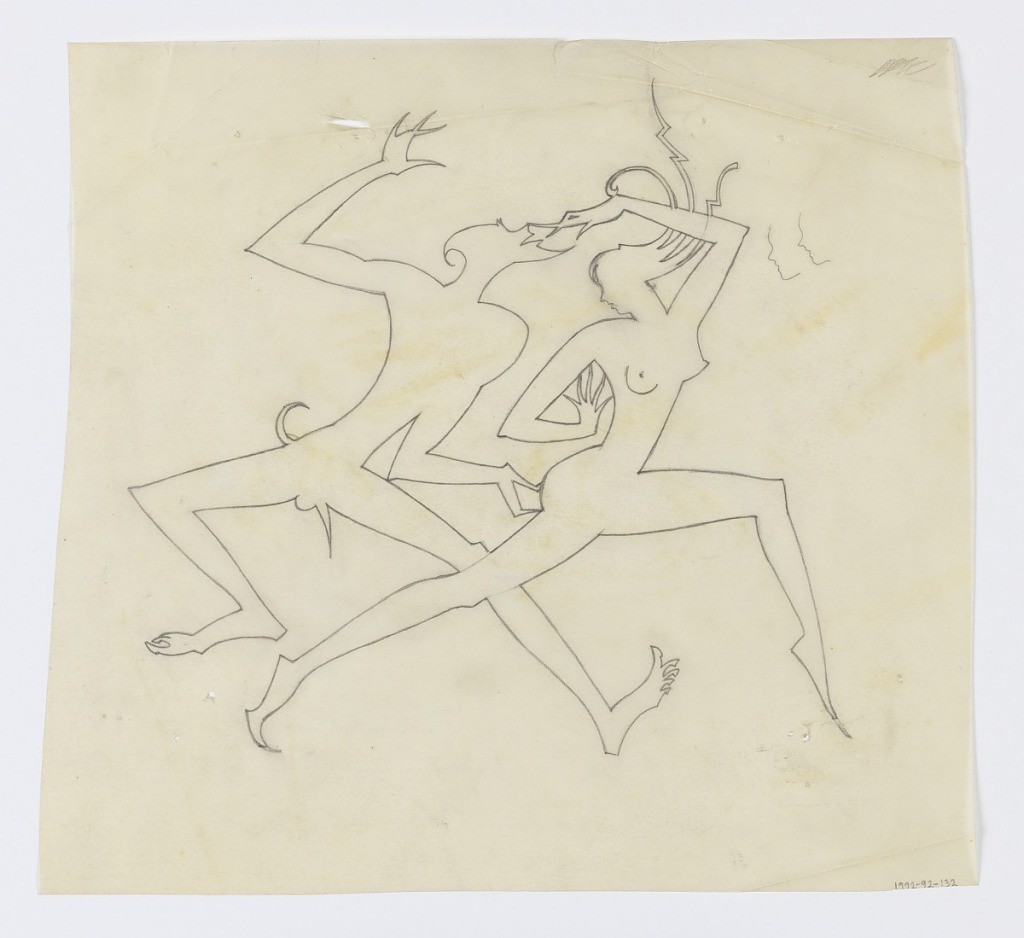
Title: Maiden Chased by a Satyr
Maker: William Hunt Diederich, American, b. Hungary, 1884–1953
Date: ca. 1915
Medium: Graphite on tracing paper
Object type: Drawing
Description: Two figures depicted in outline. At left, a man with some traits of a satyr (long curling beard) or devil (curled tail and pointed genitalia) chases a nude woman at right, grabbing her rear end. The woman runs from the man but turns back to face him, reaching her hand towards his face. Her hair twirls in ornamental spirals and zigzags.